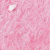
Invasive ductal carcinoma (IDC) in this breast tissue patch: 0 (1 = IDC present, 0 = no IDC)